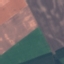
Label: AnnualCrop